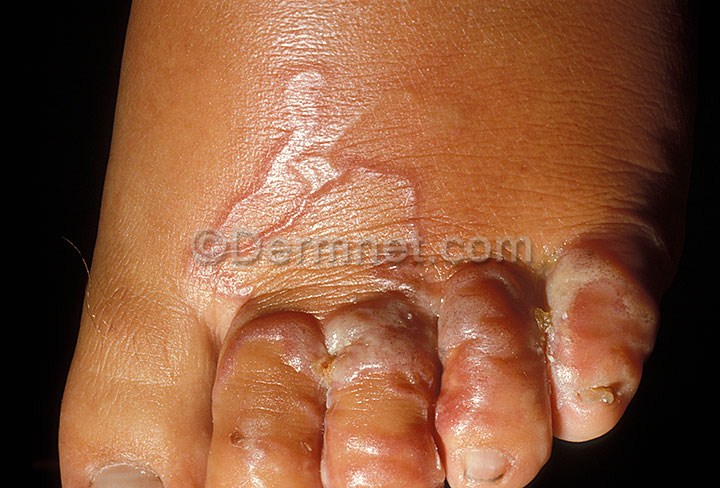
Disease: Scabies Lyme Disease and other Infestations and Bites